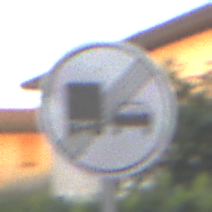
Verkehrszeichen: EndeUeberholverbotKraftfahrzeuge
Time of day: SunriseSunset
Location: Outdoor (Urban)
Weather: Clear
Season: NotSpecified
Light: Natural